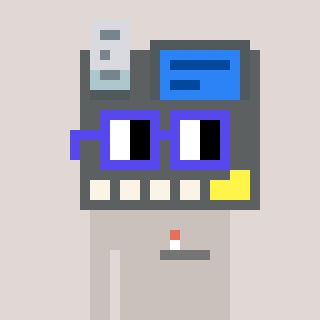
a pixel art character with square blue glasses, a cash register-shaped head and a foggrey-colored body on a warm background